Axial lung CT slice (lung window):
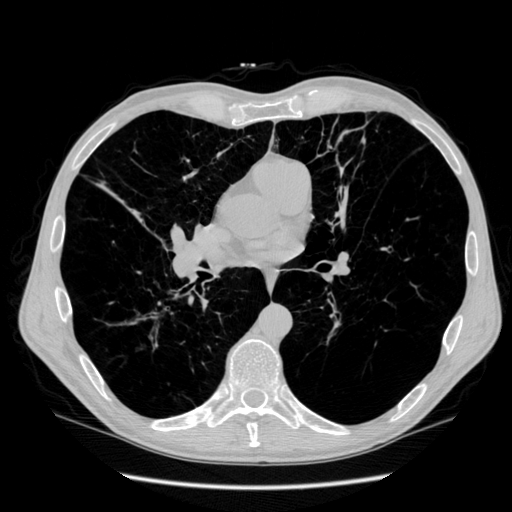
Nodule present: no